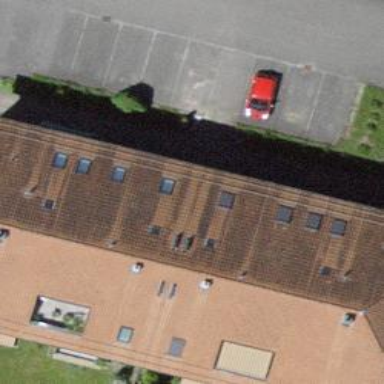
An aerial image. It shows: Half-hipped roof on apartment building.